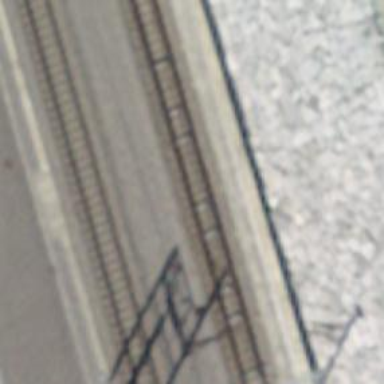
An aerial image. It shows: Railway switch.